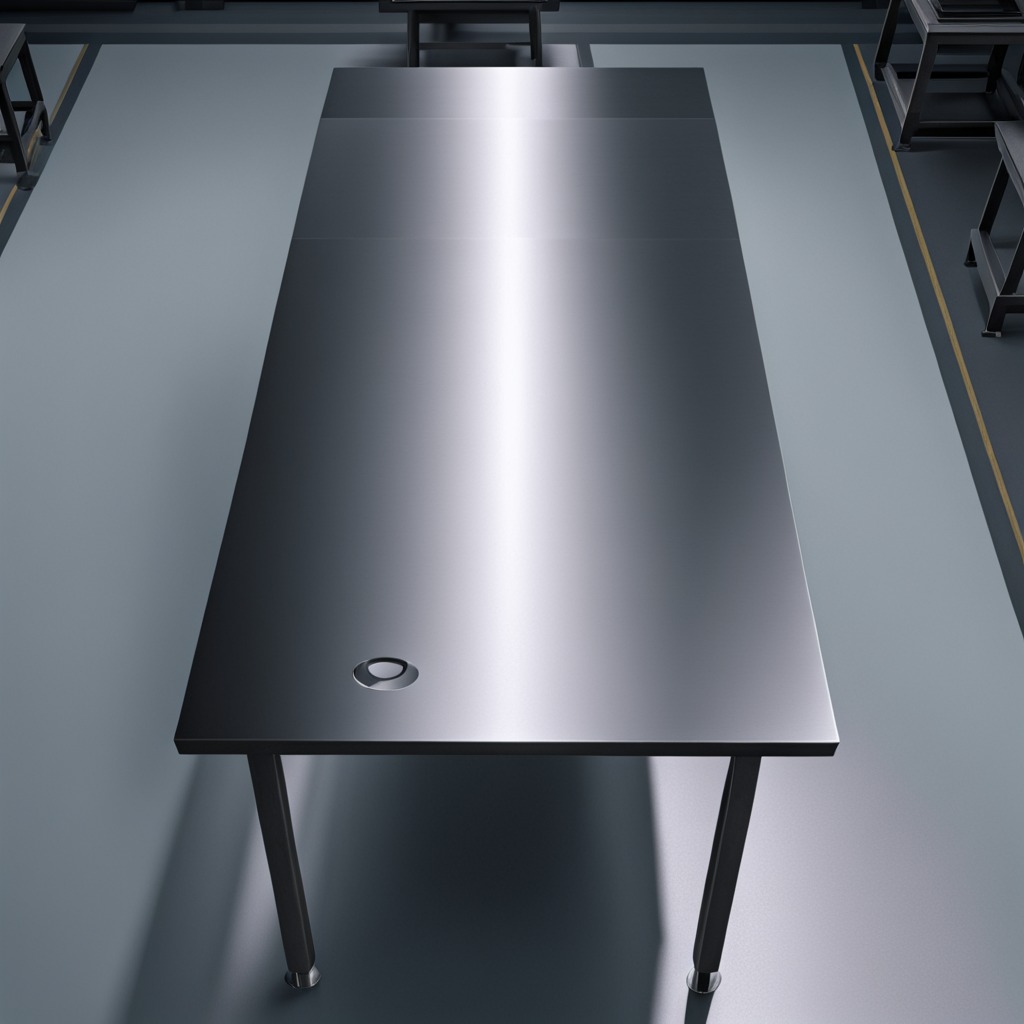
A flat metal washer lies on the tabletop in the basement in the evening soft directional lighting studio-quality clarity centered framing